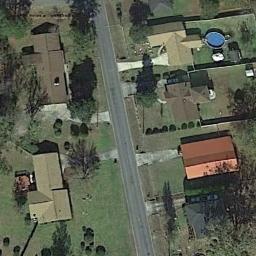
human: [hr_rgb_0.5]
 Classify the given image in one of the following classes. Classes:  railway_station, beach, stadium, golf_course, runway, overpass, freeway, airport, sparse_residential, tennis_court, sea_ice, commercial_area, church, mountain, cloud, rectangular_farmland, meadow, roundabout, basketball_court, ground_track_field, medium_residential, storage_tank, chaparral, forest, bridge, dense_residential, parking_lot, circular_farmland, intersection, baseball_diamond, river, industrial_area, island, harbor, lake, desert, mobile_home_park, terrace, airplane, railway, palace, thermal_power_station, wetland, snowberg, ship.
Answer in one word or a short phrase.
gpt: medium_residential